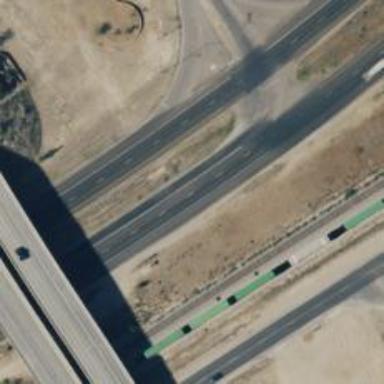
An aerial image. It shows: Asphalt road designated as trunk highway.